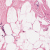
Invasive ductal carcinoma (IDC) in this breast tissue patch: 0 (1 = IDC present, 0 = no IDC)